Question: I am using an orthographic projection when doing a rendering of the scene. I am rendering on a texture of resolution 128x128. Now I would like to render to other textures that have that same resolution but I want to get different details. The picture I posted may clear things out

As you can see there is a grey scene and 3 cameras rendering the same thing but with different distance and viewplane size. Since the 3 are going to render on 3 textures of the same resolution, those textures are going to contain the same information but with different amount of detail.
I can do this in 3 passes and redefine the camera before each rendering. However, since the view is the same, only closer, I guess there might be some way of using the geometry shader to overcome this and do it in a single pass. Any suggestion?
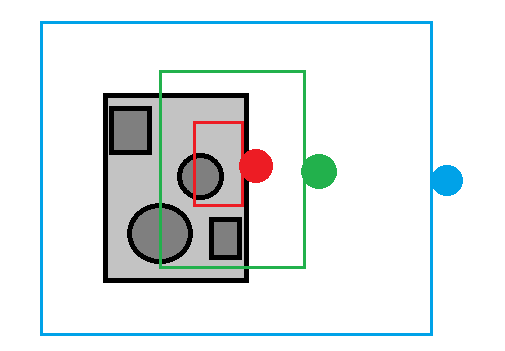
Answer: With <URL>.
However, you cannot directly render into 3 different texture objects. For layered rendering to work, you would need some layered texture object like an <URL>. Since all your textures are the same size, you could probably use a single array texture with 3 layers instead of 3 separate 2D textures, but I can't say for sure if that will fit your use case.